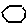
Label: hexagon